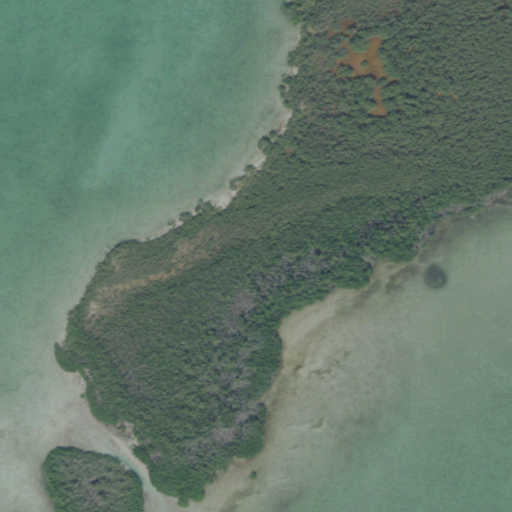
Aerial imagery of island in Florida named Crane Keys containing open water, herbaceous wetlands, and woody wetlands